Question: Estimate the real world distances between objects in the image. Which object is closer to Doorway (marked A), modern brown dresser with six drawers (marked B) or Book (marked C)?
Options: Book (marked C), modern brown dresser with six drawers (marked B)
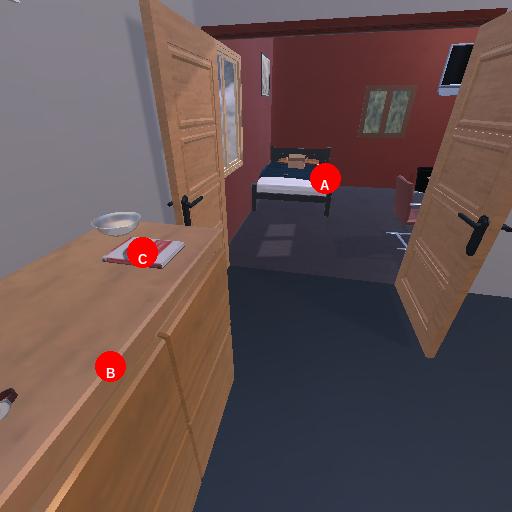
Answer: Book (marked C)